Question: I have a carousel menu, see the screenshot below:

When I click on "Macchine" the '<div>' containing a big image appears (in the example the big green image with the number 1). Besides a table with thumbnails is generated automatically below in another '<div>' through JQuery. I would like that when I click on a thumbnail, a bigger version of the same image appears in the carousel menu.
This is the part of the carousel menu:
'''
<div class="container">
<div id="demo">
<ol>
..........
<li id="macchine">
<h2><span>Macchine</span></h2>
<div class="slideshow" id="kenburns"><img id="img-macchine" alt="1"
src="1.gif"></div>
<p class="ap-caption">Macchine</p>
</li>
.......
</ol>
</div>
</div>
'''
This is the JQuery code I used for changing the image in the carousel menu when clicking on a thumbnail (with id=img1):
'''
<script>
$(document).ready(function() { // when the document is loaded
var img;
$('#img1').click(function() {
img = 'produzione1.gif';
$('#macchine img').attr("src", img);
return false;
});
});
</script>
'''
I also tried using ''$('#img-macchine').attr("src", img);' (They should be equivalent for identifying the image).
I stored the source path of the image that has to be loaded, in the 'img' variable, then I use the 'attr()' method in jquery but when I click on the thumbnail the image in the carousel doesn't change. (I used a completely different image so that the change would be easier to notice). Nothing happens apparently. Am i doing anything wrong? Can you help me to solve the problem? (Of course the path of the image that has to be loaded is correct).
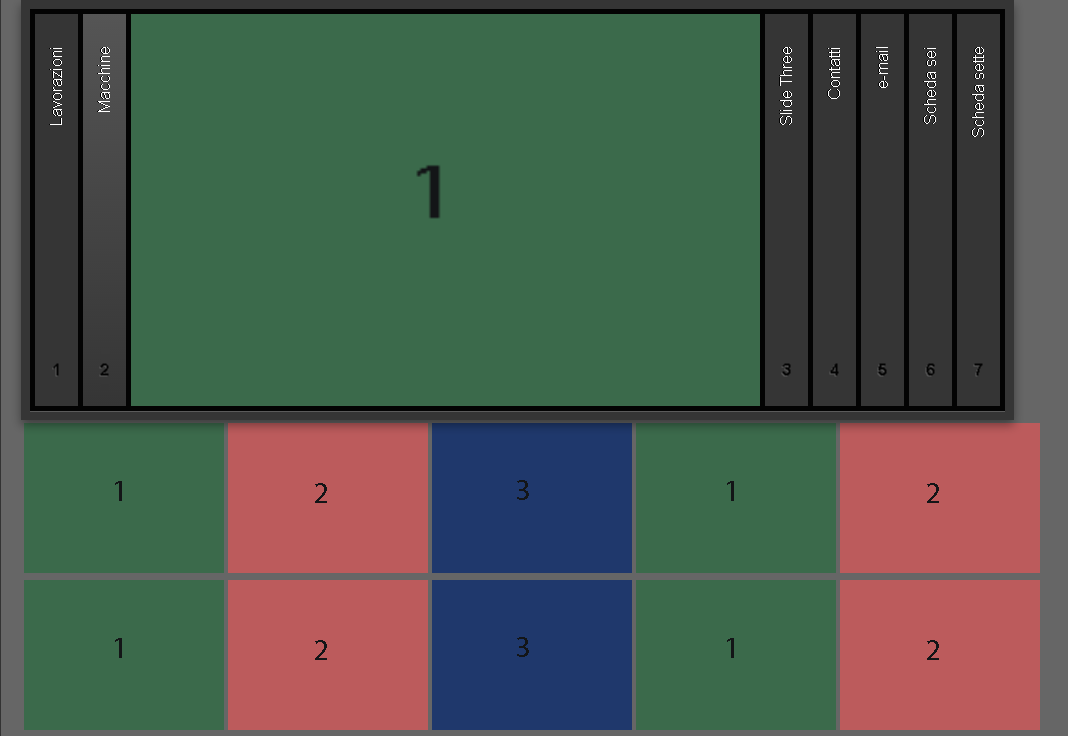
Answer: For dynamic generated elements, you need to delegate event.
For example:
'''
$(document).on('click','#img1', function(){
img = 'produzione1.gif';
$('#macchine img').attr("src", img);
});
'''
Now instead of using document, you should delegate to closest static container, maybe:
'''
$(document).ready(function () { // when the document is loaded
var img;
$('.container').on('click', '#img1', function () {
img = 'produzione1.gif';
$('#macchine img').attr("src", img);
return false;
});
});
'''